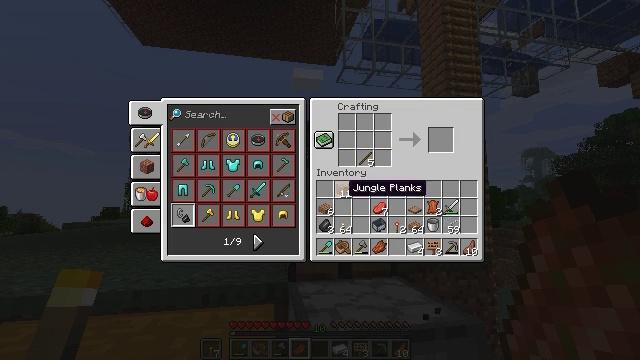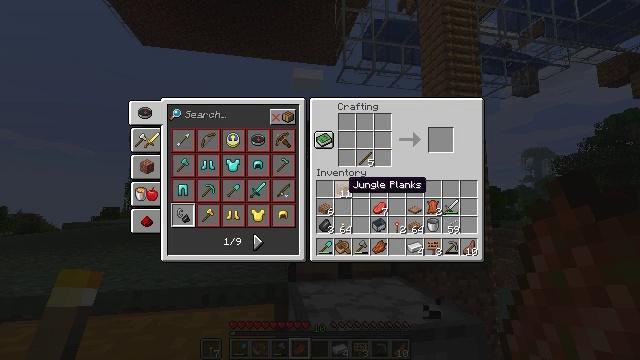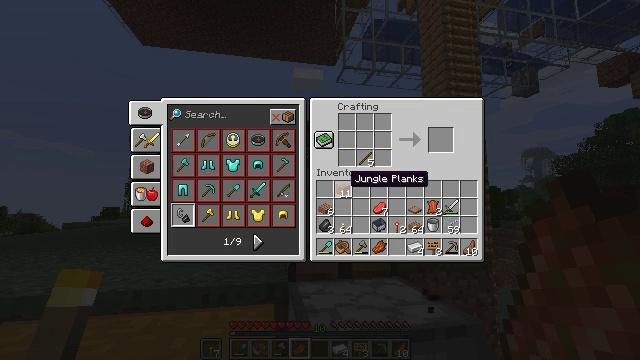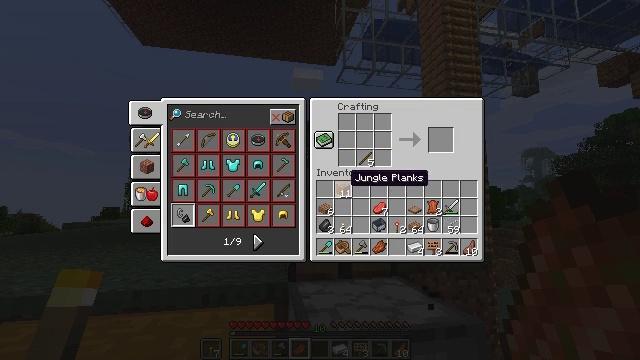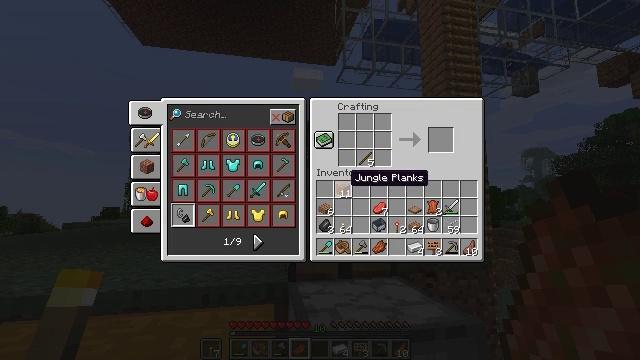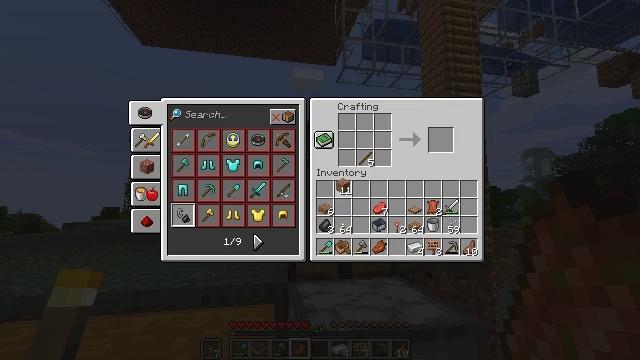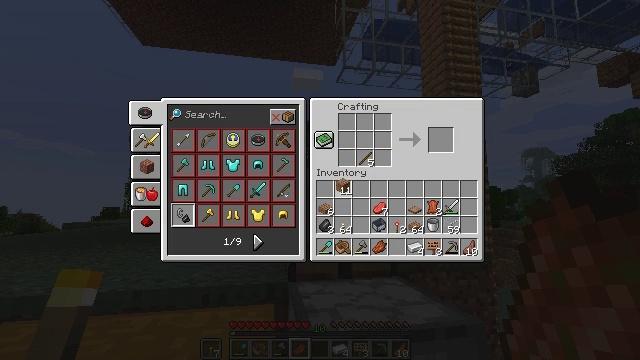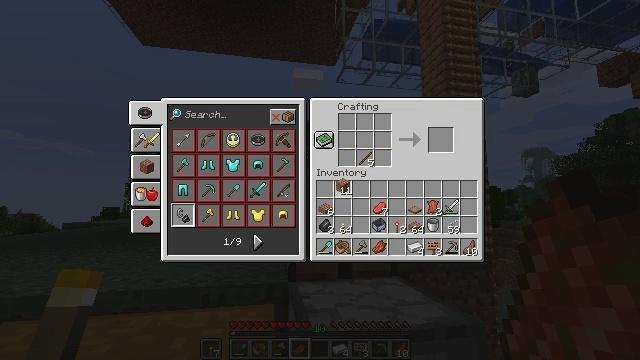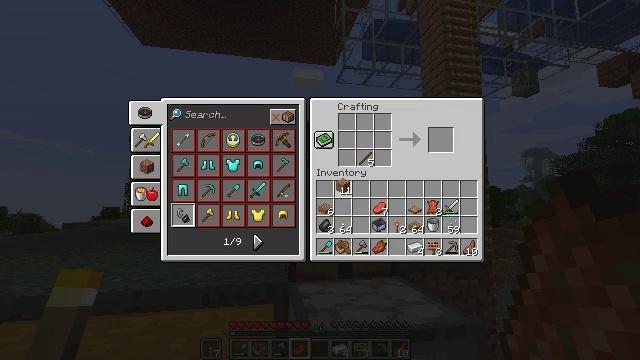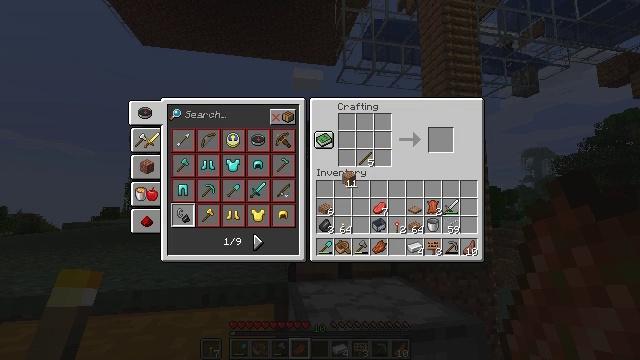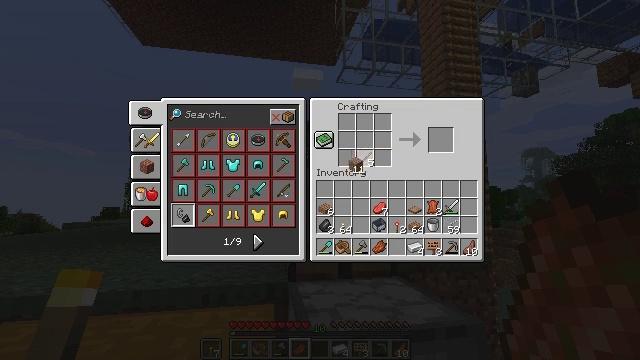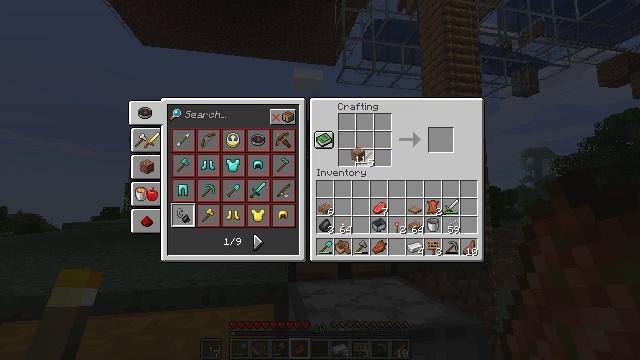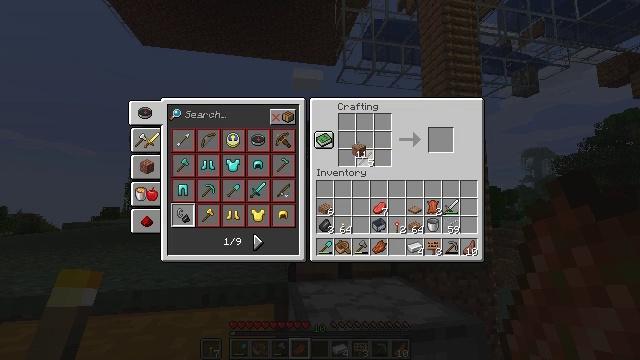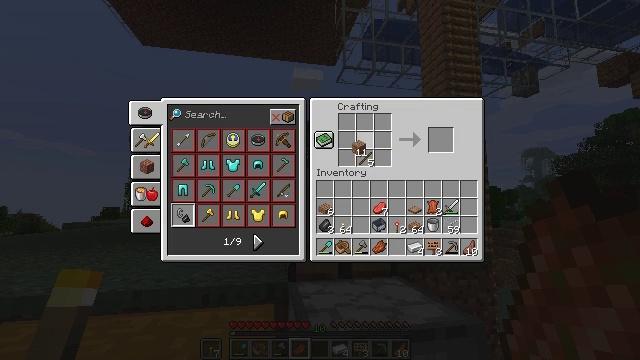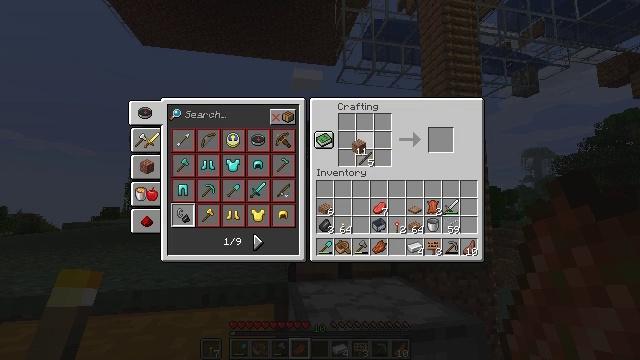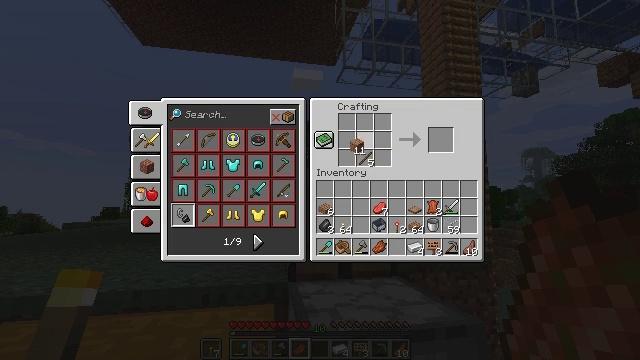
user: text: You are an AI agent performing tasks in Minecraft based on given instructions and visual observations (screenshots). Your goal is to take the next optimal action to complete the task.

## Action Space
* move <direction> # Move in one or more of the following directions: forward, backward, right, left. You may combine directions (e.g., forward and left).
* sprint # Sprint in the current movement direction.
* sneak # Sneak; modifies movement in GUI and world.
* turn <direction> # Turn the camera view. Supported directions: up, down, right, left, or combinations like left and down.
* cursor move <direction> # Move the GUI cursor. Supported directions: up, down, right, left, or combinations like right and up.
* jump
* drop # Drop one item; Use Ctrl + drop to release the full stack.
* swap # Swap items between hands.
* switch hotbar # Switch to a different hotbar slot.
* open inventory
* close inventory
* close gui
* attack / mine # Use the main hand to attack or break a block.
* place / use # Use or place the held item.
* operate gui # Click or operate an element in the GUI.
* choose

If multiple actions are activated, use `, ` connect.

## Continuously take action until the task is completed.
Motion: motion action
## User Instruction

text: Craft a jungle sign.
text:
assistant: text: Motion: no_op
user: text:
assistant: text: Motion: no_op
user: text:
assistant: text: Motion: no_op
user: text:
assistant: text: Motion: no_op
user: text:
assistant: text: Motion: operate gui
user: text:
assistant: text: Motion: operate gui
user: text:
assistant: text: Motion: operate gui
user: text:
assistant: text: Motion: no_op
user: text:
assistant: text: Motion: cursor move up
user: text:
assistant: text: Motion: cursor move right and up
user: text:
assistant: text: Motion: cursor move up
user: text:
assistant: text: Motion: no_op
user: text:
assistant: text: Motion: no_op
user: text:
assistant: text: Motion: no_op
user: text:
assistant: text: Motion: no_op
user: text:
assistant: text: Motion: no_op
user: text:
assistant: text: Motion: no_op
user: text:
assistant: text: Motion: no_op
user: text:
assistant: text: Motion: no_op
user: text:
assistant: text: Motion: no_op
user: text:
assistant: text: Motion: no_op
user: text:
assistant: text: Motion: no_op
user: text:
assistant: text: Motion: no_op
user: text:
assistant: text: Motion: no_op
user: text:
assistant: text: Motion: no_op
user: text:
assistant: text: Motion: no_op
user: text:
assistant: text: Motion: no_op
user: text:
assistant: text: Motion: no_op
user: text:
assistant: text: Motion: no_op
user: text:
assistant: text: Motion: no_op